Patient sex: F
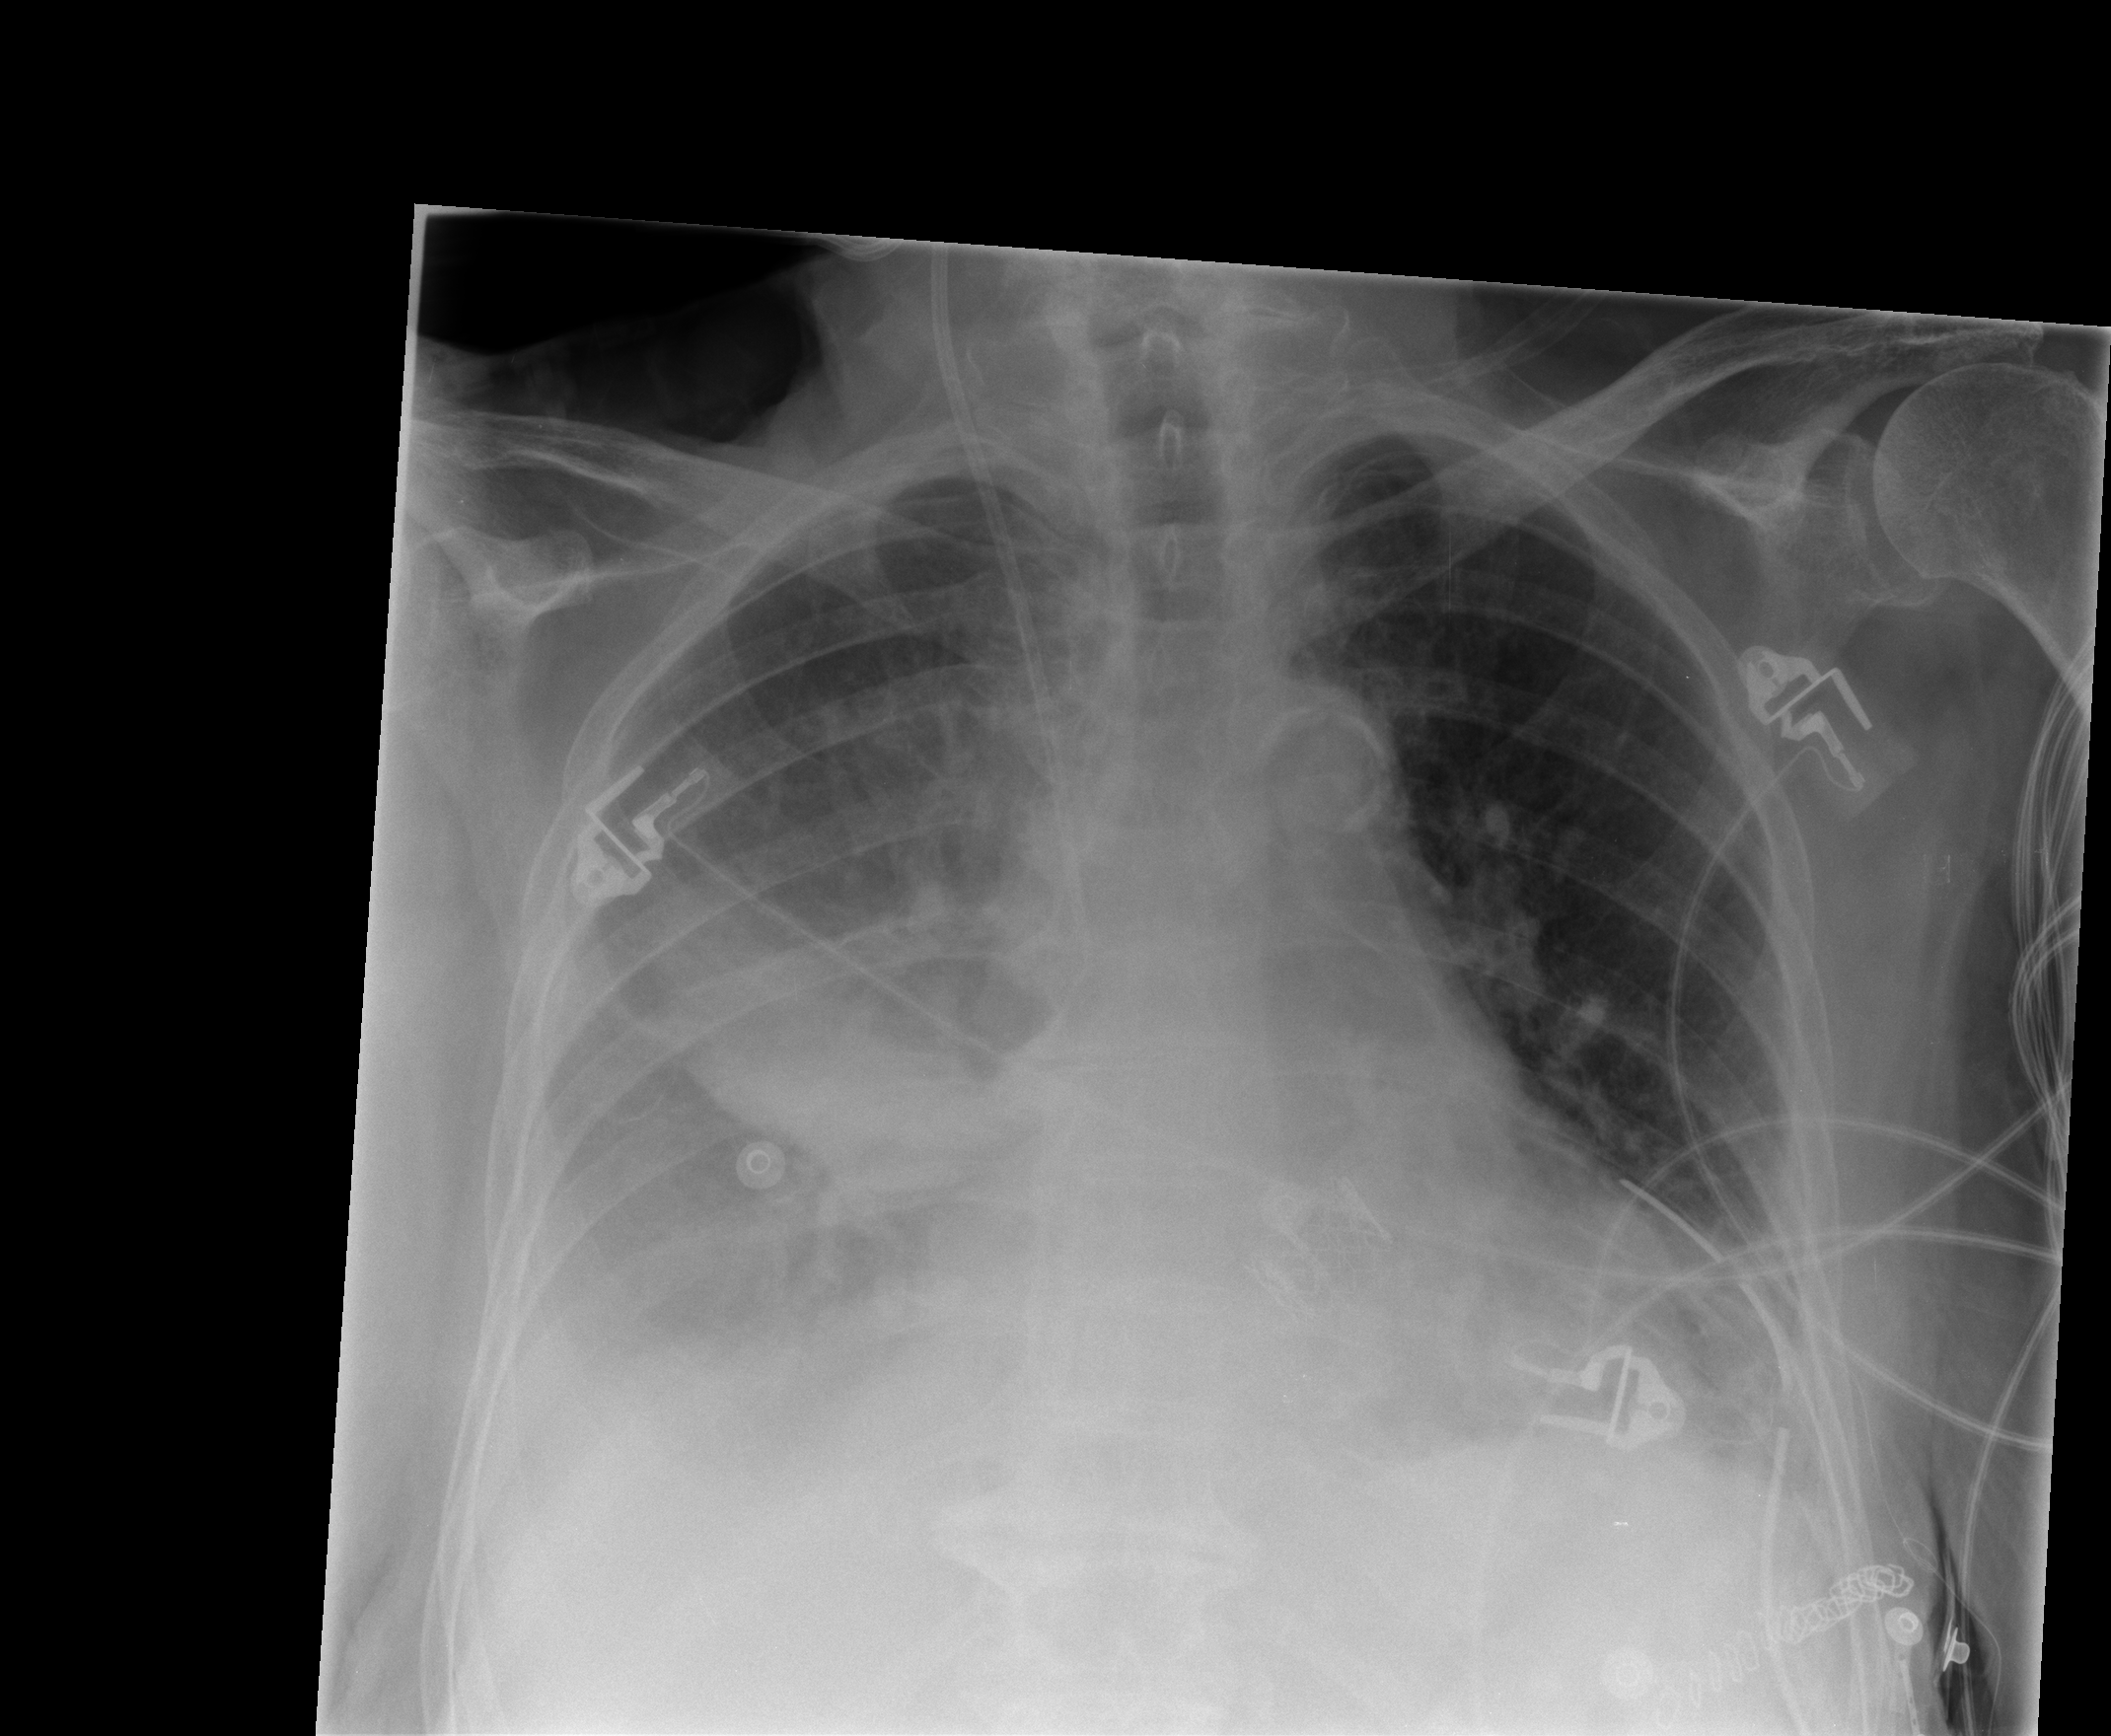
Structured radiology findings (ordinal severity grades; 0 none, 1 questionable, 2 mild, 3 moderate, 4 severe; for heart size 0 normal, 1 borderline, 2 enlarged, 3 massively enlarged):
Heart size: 2
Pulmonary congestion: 2
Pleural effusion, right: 2
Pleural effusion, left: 0
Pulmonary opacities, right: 0
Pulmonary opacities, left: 0
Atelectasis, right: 3
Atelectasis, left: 2